Field crop: maize
Growth stage: 2
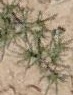
Species: salsola